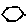
Label: hexagon